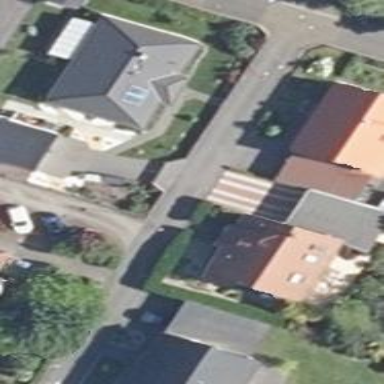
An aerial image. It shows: Living street.